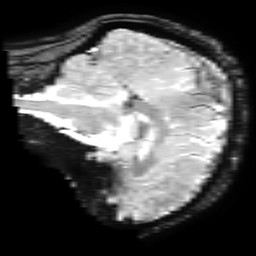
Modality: T2starw
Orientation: sagittal
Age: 24
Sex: male
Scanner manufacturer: ge
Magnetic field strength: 3 T
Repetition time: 0.65 s
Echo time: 0.02 s